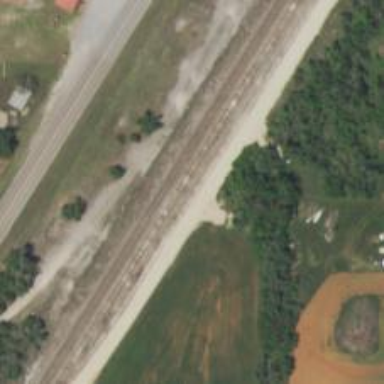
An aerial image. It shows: Railway track.